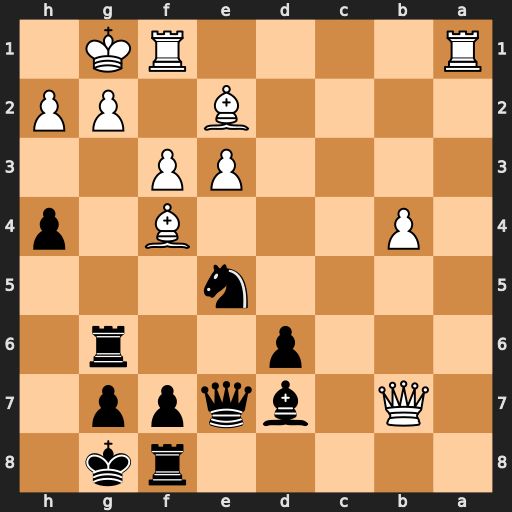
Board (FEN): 5rk1/1Q1bqpp1/3p2r1/4n3/1P3B1p/4PP2/4B1PP/R4RK1
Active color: b
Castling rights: -
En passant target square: -
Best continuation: Rxg2+ Kxg2 Bh3+ Kxh3 Qxb7